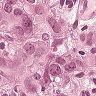
Metastatic tissue present: yes